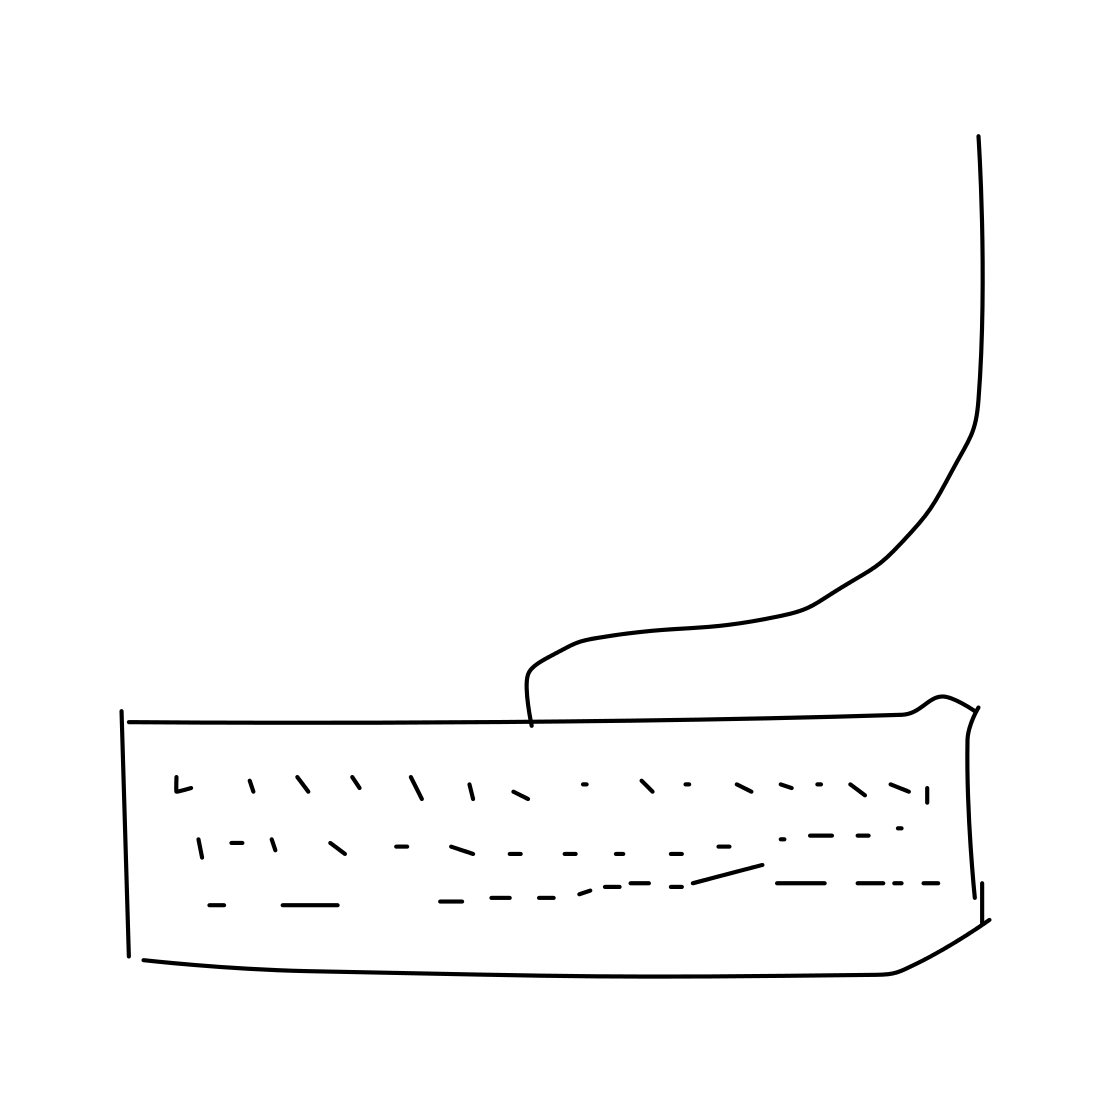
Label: keyboard